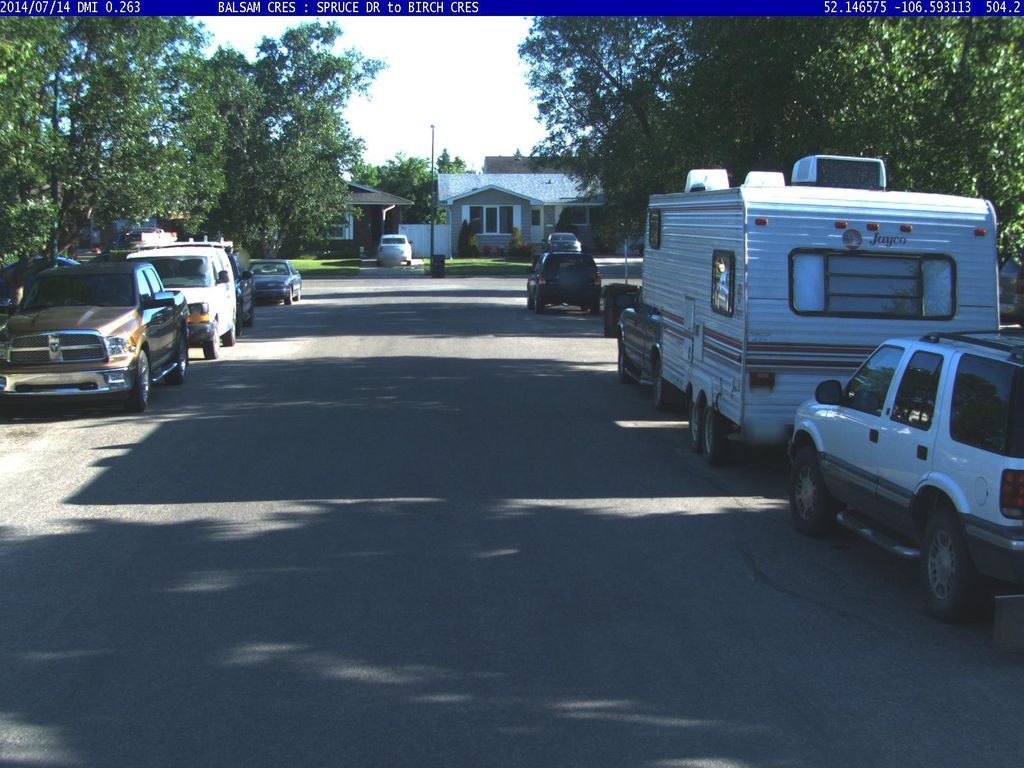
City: saskatoon